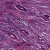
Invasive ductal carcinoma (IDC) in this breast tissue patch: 1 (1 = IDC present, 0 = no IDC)